Question: Ok, I'm totally stumped.
I have a table GROCERY_PRICES.
In it there is data for GROCERY_ITEM, PRICE_IN_2012, and ESTIMATED_PRICE_IN_2042.
I need to Write a SQL SELECT statement that finds the items having the highest percentage of price increase. And then sort by GROCERY_ITEM.
I cannot for the life of me figure out how to grab the three items with the highest percentage of change over the time period using the data in the table.
This is the code I have, it returns all the data I need, but for every GROCERY_ITEM rather than the three items with the highest percentage of change. I know it's 310 but I can't hardcode that number in.
'''
SELECT grocery_item,
price_in_2012,
ESTIMATED_PRICE_IN_2042,
sum((ESTIMATED_PRICE_IN_2042 - PRICE_IN_2012) / PRICE_IN_2012) * 100 as Percent_Change
FROM grocery_prices
GROUP BY grocery_item,
price_in_2012,
ESTIMATED_PRICE_IN_2042
ORDER BY grocery_item;
'''
I know I need to use a subquery, but I have no idea how to go about it.
Thanks.
EDIT: Some sample data:

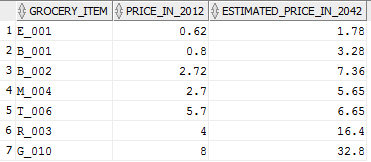
Answer: Are you looking for something like this?
'''
SELECT grocery_item, price_in_2012, estimated_price_in_2042, percent_change
FROM
(
SELECT grocery_item, price_in_2012, estimated_price_in_2042,
ROUND((estimated_price_in_2042 - price_in_2012) / price_in_2012 * 100, 2) AS percent_change,
ROW_NUMBER() OVER (ORDER BY ABS((estimated_price_in_2042 - price_in_2012) / price_in_2012 * 100) DESC) AS rank
FROM grocery_prices t
) q
WHERE rank <= 3;
'''
Output:
Depending on your needs you may want to use 'DENSE_RANK()' instead of 'ROW_NUMBER()'
'''
SELECT grocery_item, price_in_2012, estimated_price_in_2042, percent_change
FROM
(
SELECT grocery_item, price_in_2012, estimated_price_in_2042,
ROUND((estimated_price_in_2042 - price_in_2012) / price_in_2012 * 100, 2) AS percent_change,
DENSE_RANK() OVER (ORDER BY ABS((estimated_price_in_2042 - price_in_2012) / price_in_2012 * 100) DESC) AS rank
FROM grocery_prices t
) q
WHERE rank <= 3;
'''
Output:
Here is <URL> demo